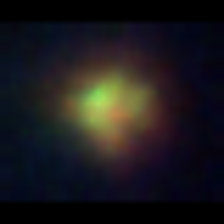
Taxon: NanoPlankton
Group: Other